Question: Im having some weird issues in chrome.
I dont use images, everything is done by css only.
Check the image below. How can i remove the vertical line (sometimes also a horizontal line appears)?

Im trying to get rounded corners but to the inside.
Here are the code pieces.
'''
<div class="modal"> the content goes here </div>
'''
The class is:
'''
.modal {
background:
-moz-radial-gradient(0 100%, circle, rgba({{ settings.signup_bg_color }},0) 24px, {{ settings.signup_bg_color }} 25px),
-moz-radial-gradient(100% 100%, circle, rgba({{ settings.signup_bg_color }},0) 24px, {{ settings.signup_bg_color }} 25px),
-moz-radial-gradient(100% 0, circle, rgba({{ settings.signup_bg_color }},0) 24px, {{ settings.signup_bg_color }} 25px),
-moz-radial-gradient(0 0, circle, rgba({{ settings.signup_bg_color }},0) 24px, {{ settings.signup_bg_color }} 25px);
background:
-o-radial-gradient(0 100%, circle, rgba({{ settings.signup_bg_color }},0) 24px, {{ settings.signup_bg_color }} 25px),
-o-radial-gradient(100% 100%, circle, rgba({{ settings.signup_bg_color }},0) 24px, {{ settings.signup_bg_color }} 25px),
-o-radial-gradient(100% 0, circle, rgba({{ settings.signup_bg_color }},0) 24px, {{ settings.signup_bg_color }} 25px),
-o-radial-gradient(0 0, circle, rgba({{ settings.signup_bg_color }},0) 24px, {{ settings.signup_bg_color }} 25px);
background:
-webkit-radial-gradient(0 100%, circle, rgba({{ settings.signup_bg_color }},0) 24px, {{ settings.signup_bg_color }} 25px),
-webkit-radial-gradient(100% 100%, circle, rgba({{ settings.signup_bg_color }},0) 24px, {{ settings.signup_bg_color }} 25px),
-webkit-radial-gradient(100% 0, circle, rgba({{ settings.signup_bg_color }},0) 24px, {{ settings.signup_bg_color }} 25px),
-webkit-radial-gradient(0 0, circle, rgba({{ settings.signup_bg_color }},0) 24px, {{ settings.signup_bg_color }} 25px);
background-position: bottom left, bottom right, top right, top left;
-moz-background-size: 50% 50%;
-webkit-background-size: 50% 50%;
background-size: 50% 50%;
}
'''
I found the example <URL>
If i remove the rounded corners, the ghost line disappears.
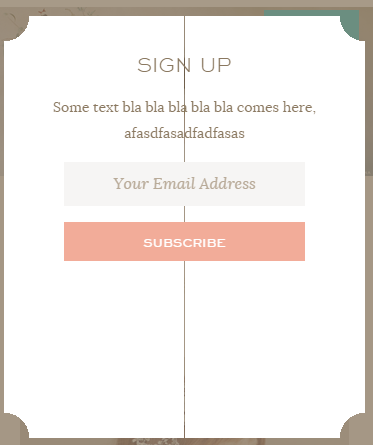
Answer: Increase very slightly the size of the gradients, say 50.1%
'''
background-size: 50.1% 50.1%;
'''
The problem comes from a size of the div that once divided by 2, leaves a small zone in the center not covered by the backgrounds